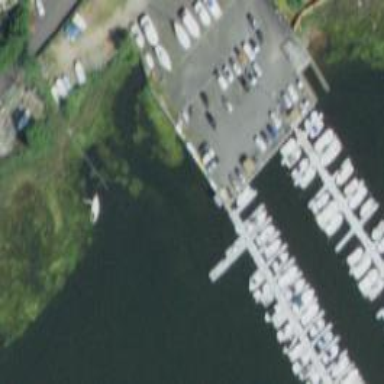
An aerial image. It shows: Pier with mooring facilities.